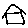
Label: house